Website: lowes
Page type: payment
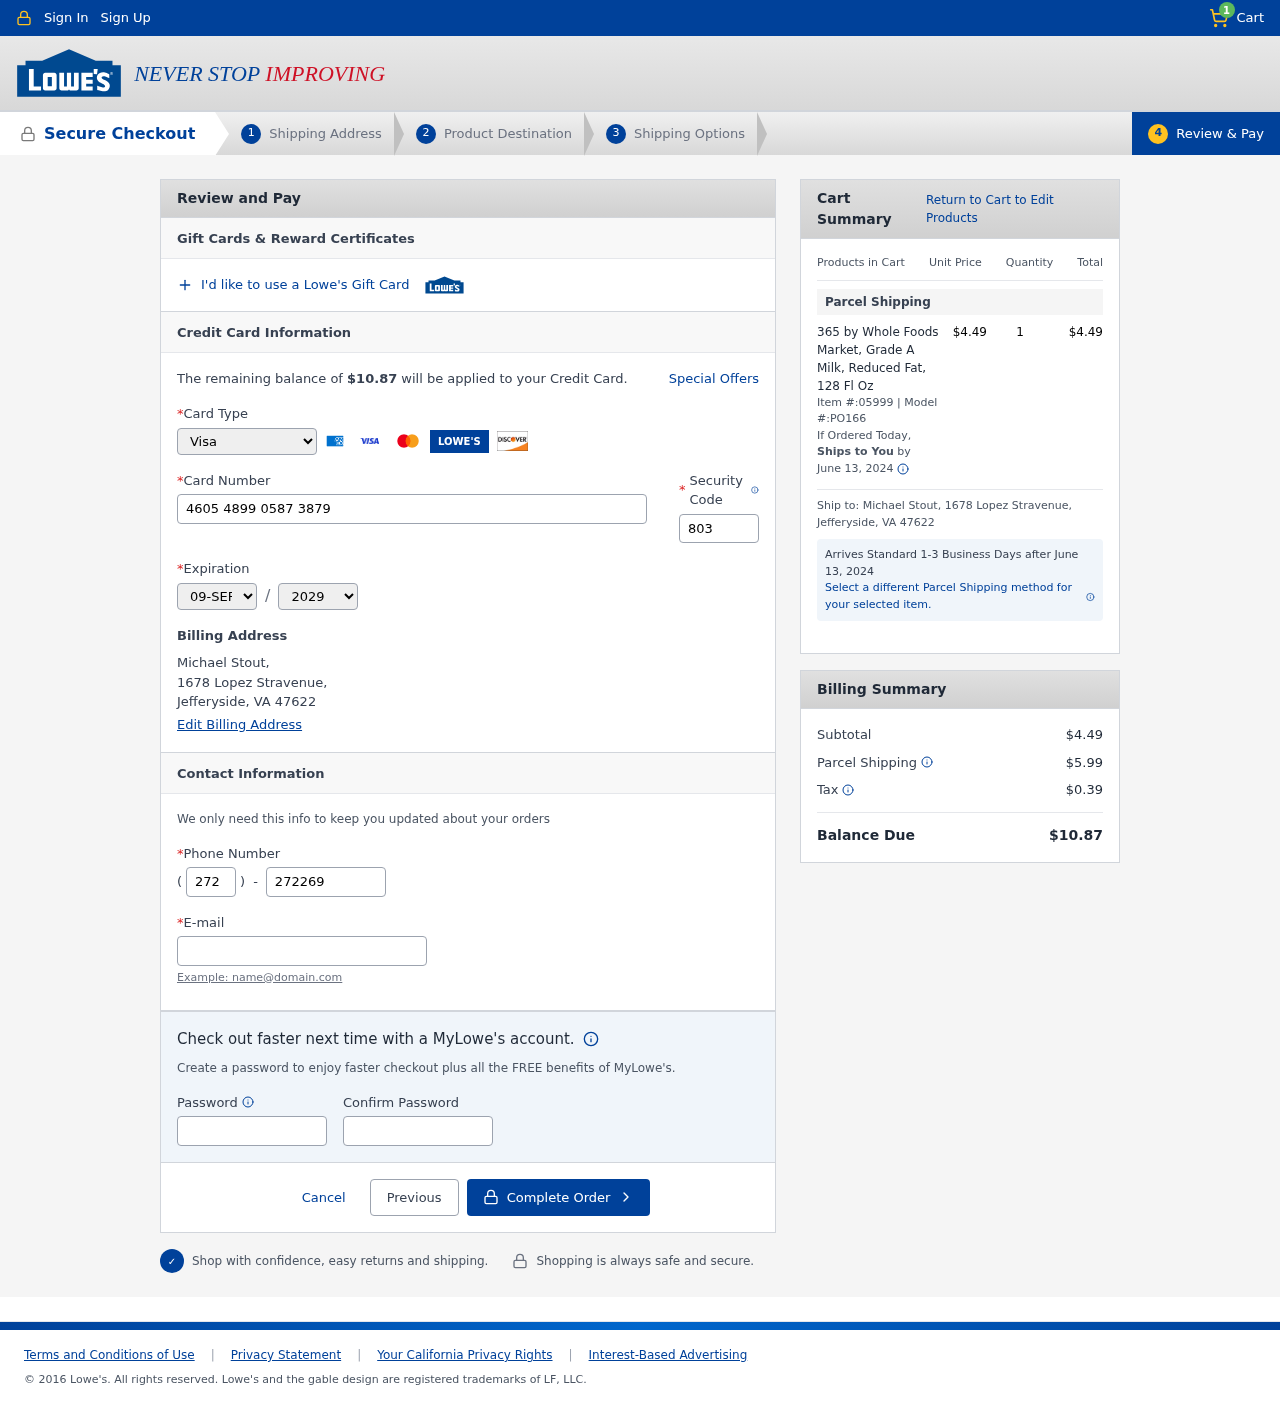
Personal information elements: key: PII_CARD_CVV
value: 803
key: PII_CARD_EXPIRY_MONTH
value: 09
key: PII_CARD_EXPIRY_YEAR
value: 29
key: PII_CARD_NUMBER
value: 4605 4899 0587 3879
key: PII_CARD_TYPE
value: Visa
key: PII_CITY_STATE_ZIP
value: Jefferyside, VA 47622
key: PII_EMAIL
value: mstout@yahoo.com
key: PII_FULLNAME
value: Michael Stout,
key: PII_PHONE
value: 2722696497
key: PII_PHONE_AREA
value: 272
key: PII_STREET
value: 1678 Lopez Stravenue,
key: PII_FULLNAME2
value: Michael Stout
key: PII_STREET2
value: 1678 Lopez Stravenue
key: PII_CITY_STATE_ZIP2
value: Jefferyside, VA 47622
Product elements: key: PRODUCT1_NAME
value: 365 by Whole Foods Market, Grade A Milk, Reduced Fat, 128 Fl Oz
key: PRODUCT1_PRICE
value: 4.49
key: PRODUCT1_QUANTITY
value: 1
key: PRODUCT1_ITEM
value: Item #:05999
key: PRODUCT1_MODEL
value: Model #:PO166
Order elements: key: ORDER_NUM_ITEMS
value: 1
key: ORDER_TOTAL
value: $10.87
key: ORDER_SHIPPING_DATE
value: June 13, 2024
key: ORDER_SUBTOTAL
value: $4.49
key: ORDER_SHIPPING_DATE2
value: June 13, 2024
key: ORDER_SHIPPING_COST
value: $5.99
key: ORDER_TAX
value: $0.39